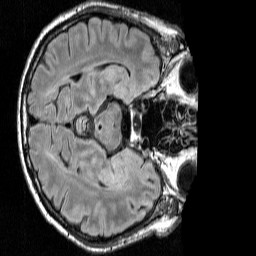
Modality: FLAIR
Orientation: axial
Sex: male
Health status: ill
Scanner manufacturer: siemens
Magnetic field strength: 3 T
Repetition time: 7 s
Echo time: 0.372 s